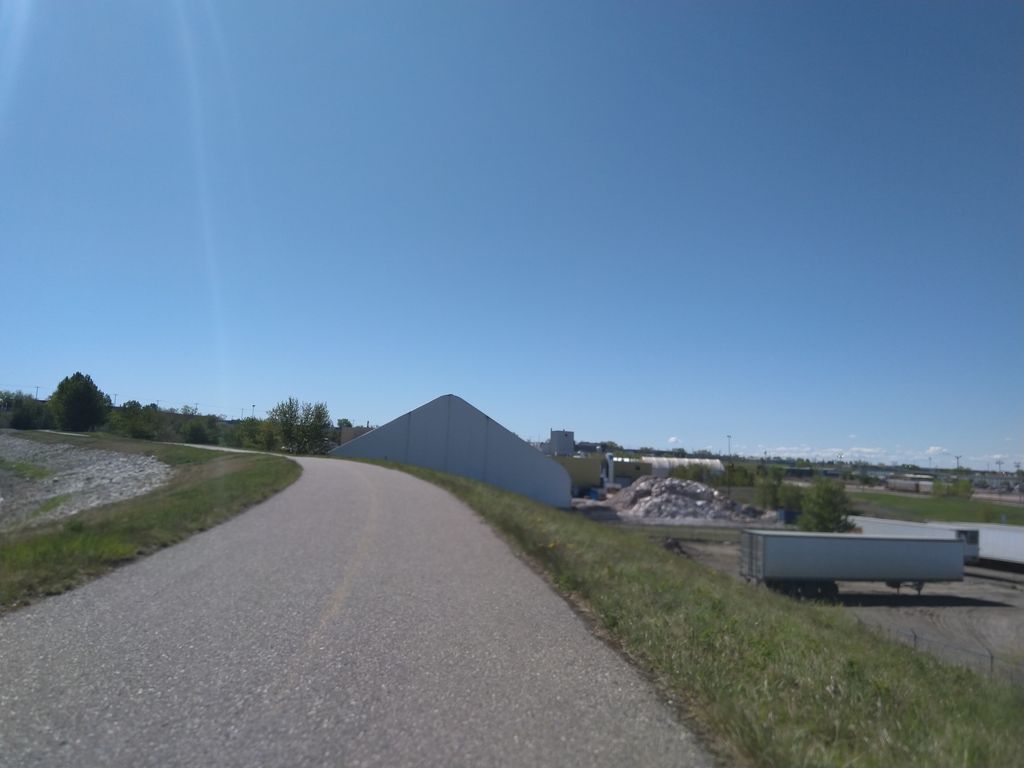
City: calgary